Interaction volume radius: 10 \u00c5
Interaction volume height: 40 \u00c5
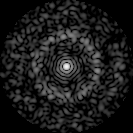
Disorder parameter: 0.8274